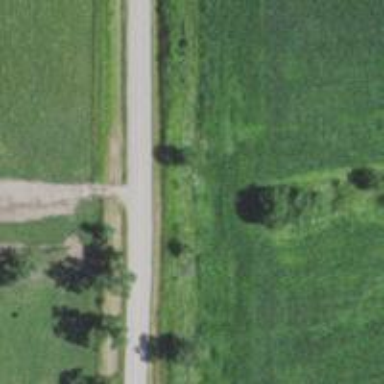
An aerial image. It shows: Secondary road.